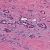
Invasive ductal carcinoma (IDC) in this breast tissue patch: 1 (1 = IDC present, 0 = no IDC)